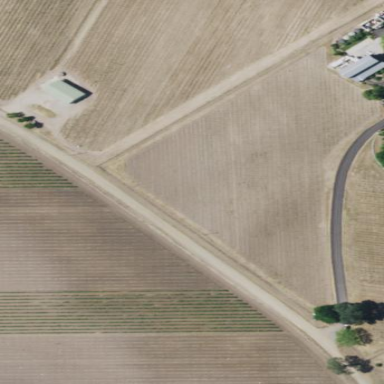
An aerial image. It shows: Vineyard growing grapes.